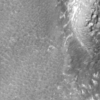
Label: not_dusty